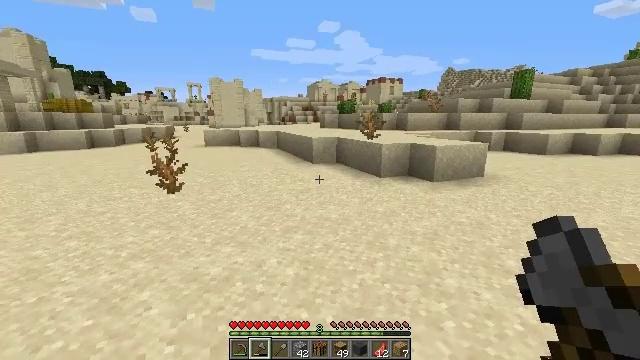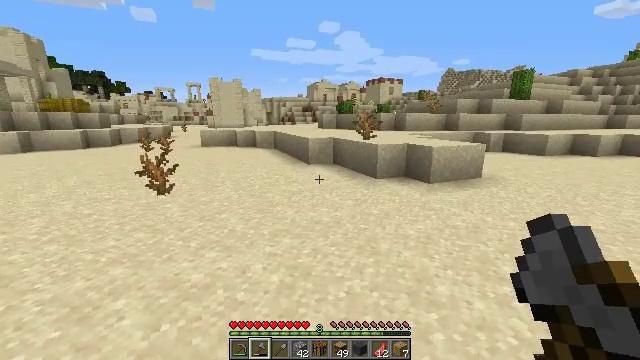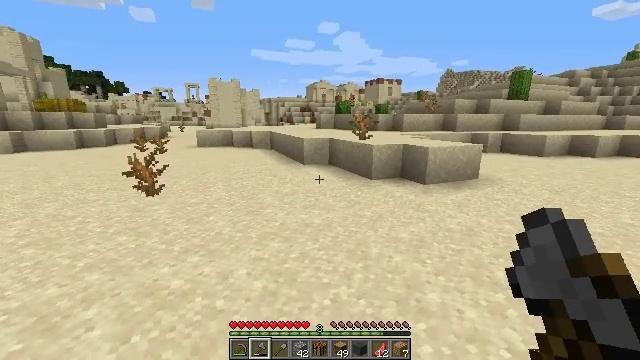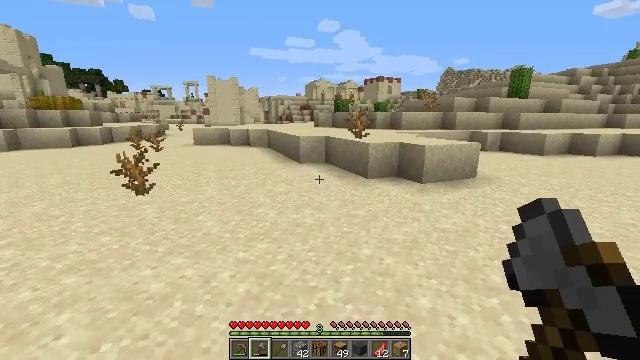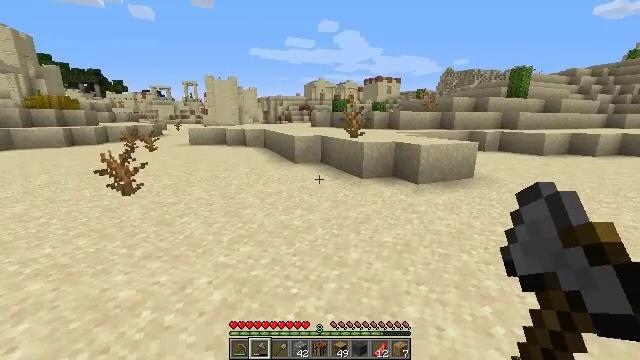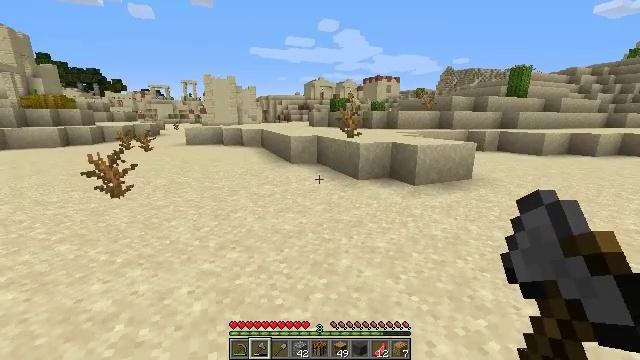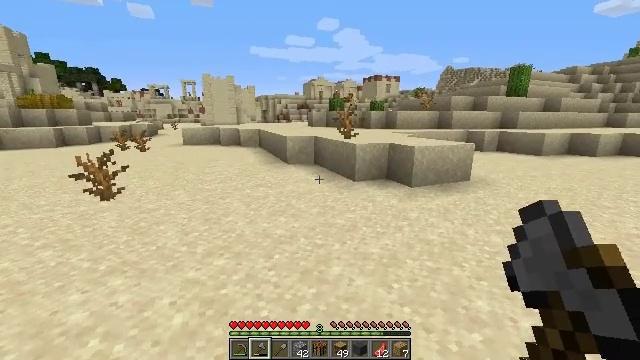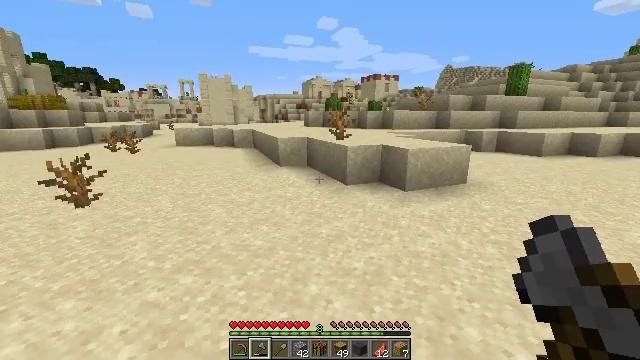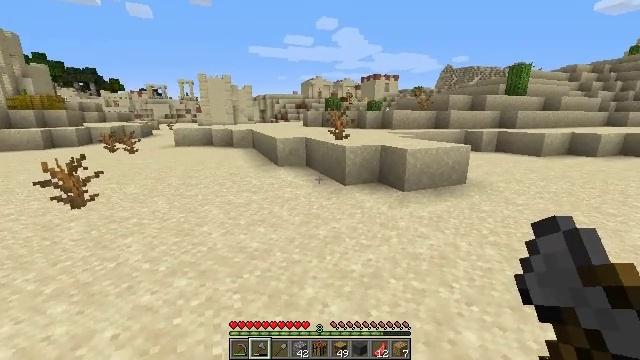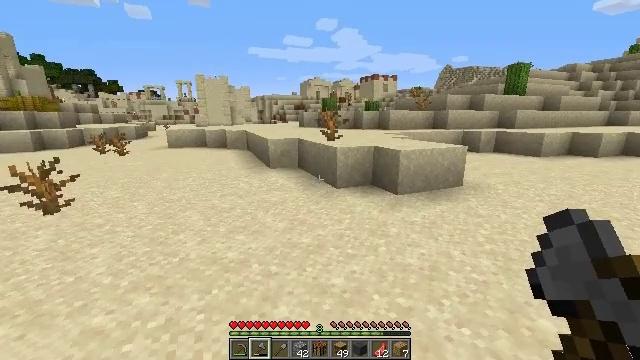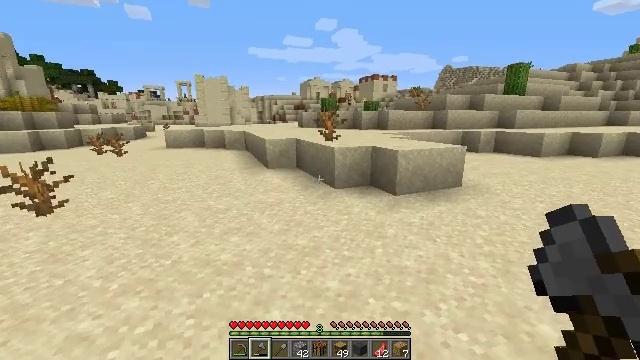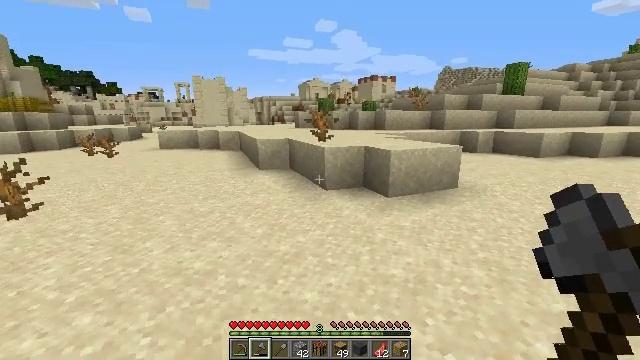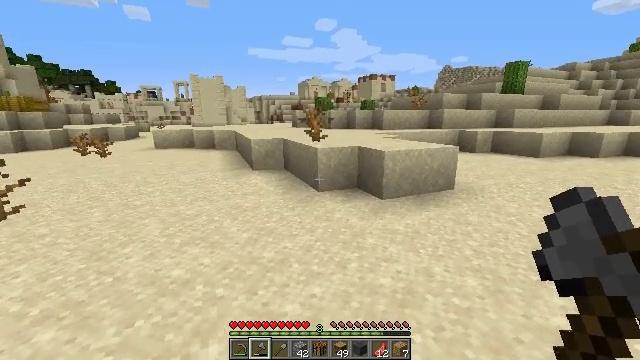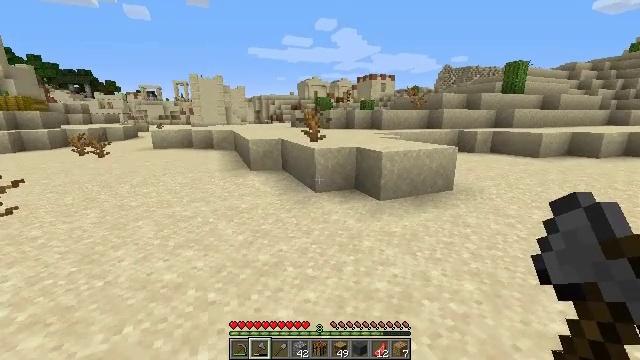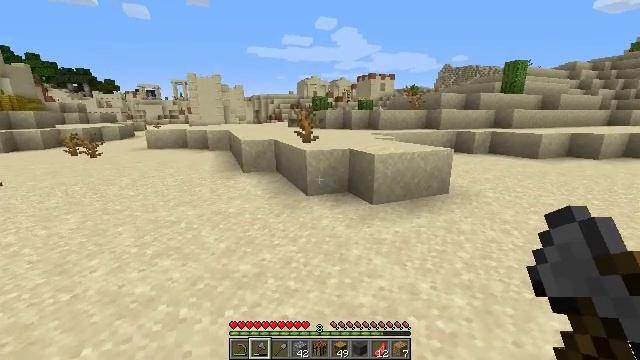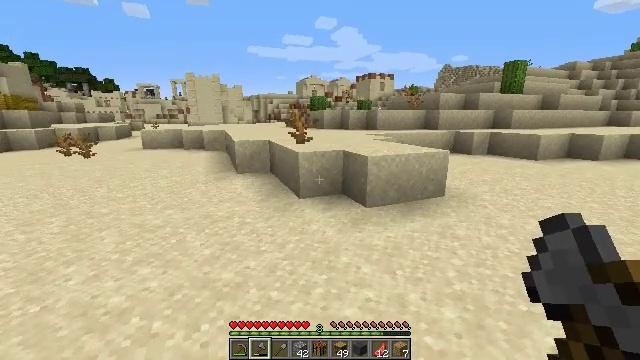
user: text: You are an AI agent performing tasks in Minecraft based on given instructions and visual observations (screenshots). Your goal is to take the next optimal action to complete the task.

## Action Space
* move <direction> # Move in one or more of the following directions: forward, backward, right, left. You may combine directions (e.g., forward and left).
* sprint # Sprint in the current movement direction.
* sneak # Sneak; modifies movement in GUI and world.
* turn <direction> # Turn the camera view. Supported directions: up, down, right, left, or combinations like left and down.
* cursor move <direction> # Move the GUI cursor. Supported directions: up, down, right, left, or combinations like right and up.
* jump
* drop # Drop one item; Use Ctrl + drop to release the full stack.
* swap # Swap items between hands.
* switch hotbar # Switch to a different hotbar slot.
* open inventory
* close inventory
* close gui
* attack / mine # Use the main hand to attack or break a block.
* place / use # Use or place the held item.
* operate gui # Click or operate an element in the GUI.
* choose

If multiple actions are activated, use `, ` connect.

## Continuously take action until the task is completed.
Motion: motion action
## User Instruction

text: Combat the rabbit.
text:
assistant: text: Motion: move forward and move right
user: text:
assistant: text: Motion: move forward and move right
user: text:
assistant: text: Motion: move forward and move right
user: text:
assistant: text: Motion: move forward and move right
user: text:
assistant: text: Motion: move forward and move right
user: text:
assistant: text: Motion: move forward and move right
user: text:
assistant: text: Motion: move forward and move right
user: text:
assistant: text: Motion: move forward and move right
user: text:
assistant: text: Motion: move forward and move right
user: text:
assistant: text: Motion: move forward and move right
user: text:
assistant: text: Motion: move forward and move right
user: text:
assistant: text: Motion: move forward and move right
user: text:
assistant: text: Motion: move forward and move right
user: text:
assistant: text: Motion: move forward and move right
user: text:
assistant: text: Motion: move forward and move right
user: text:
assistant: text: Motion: move forward and move right
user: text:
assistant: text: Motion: move forward and move right
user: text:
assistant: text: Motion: move forward
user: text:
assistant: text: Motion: move forward
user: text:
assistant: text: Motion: move forward
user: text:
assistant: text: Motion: move forward
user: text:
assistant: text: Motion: move forward
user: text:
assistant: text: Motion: move forward
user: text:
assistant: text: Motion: move forward
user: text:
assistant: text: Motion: move forward
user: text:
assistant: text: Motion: move forward
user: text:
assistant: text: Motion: move forward
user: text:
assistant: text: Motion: move forward
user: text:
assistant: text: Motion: move forward
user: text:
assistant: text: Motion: move forward